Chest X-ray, PA view. Patient: 21 years old, sex F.
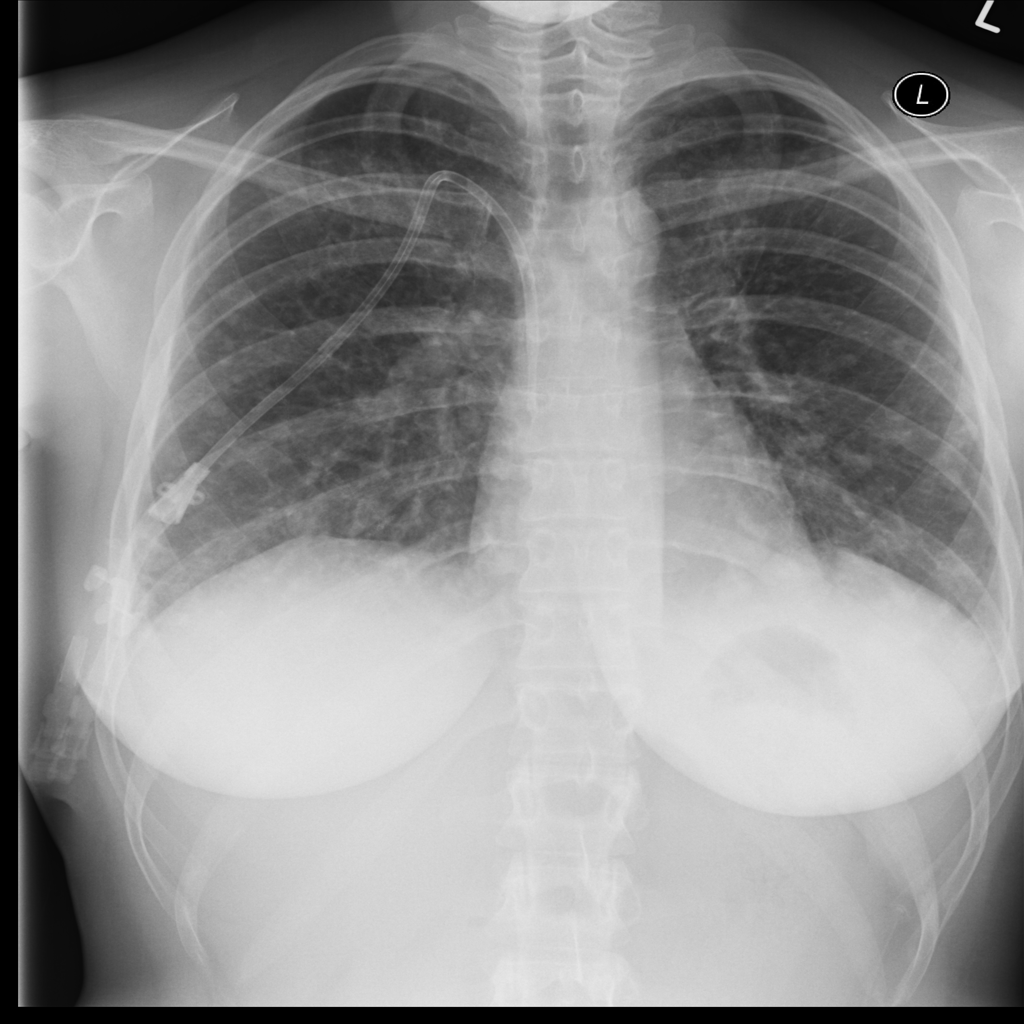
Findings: Infiltration, Mass